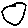
Label: circle